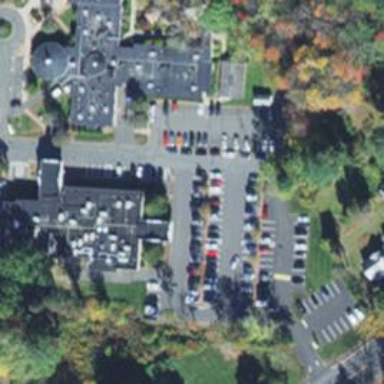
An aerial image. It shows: Clinic building offering healthcare services.